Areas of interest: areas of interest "Shougang Gymnasium"
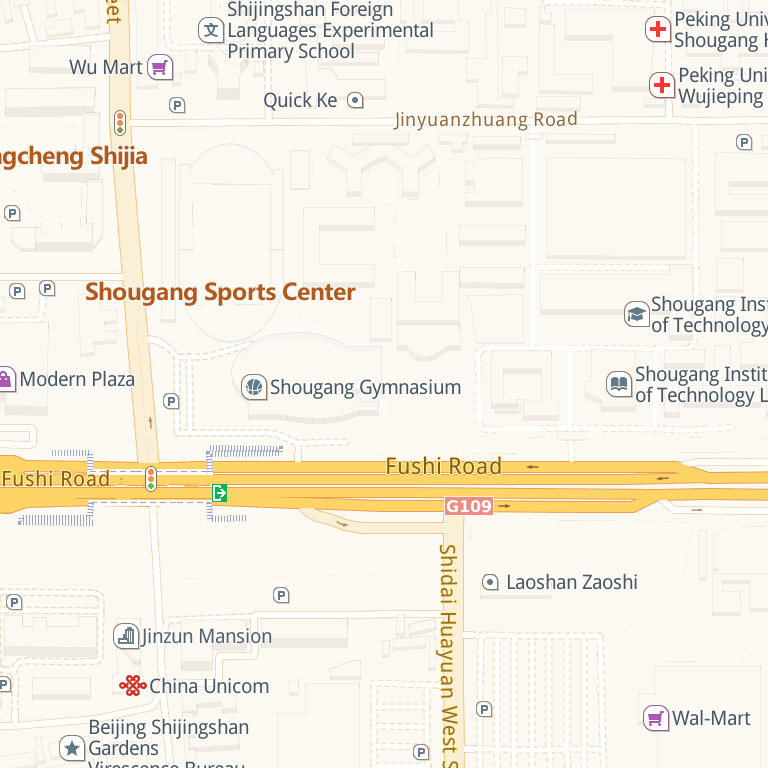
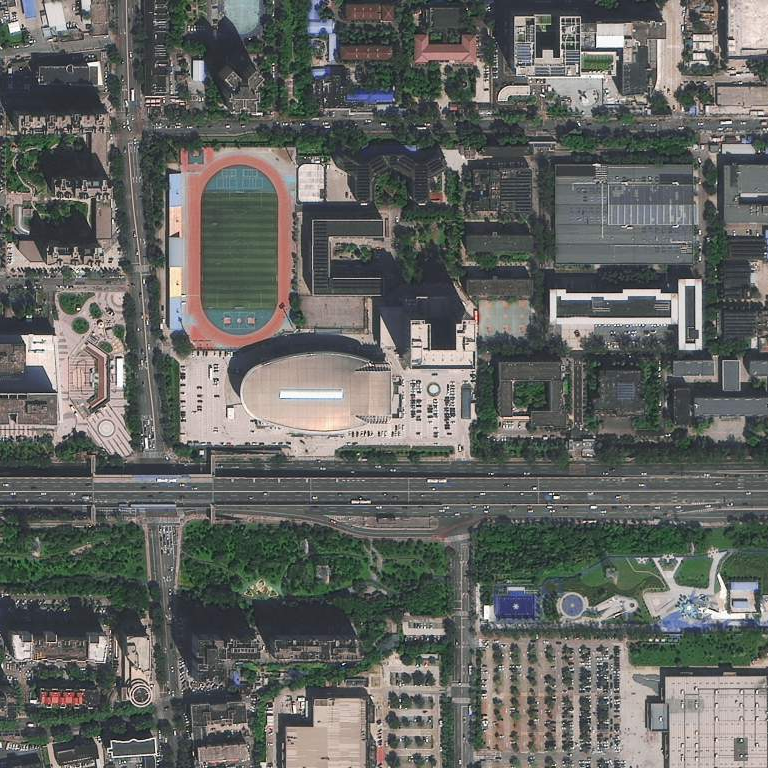